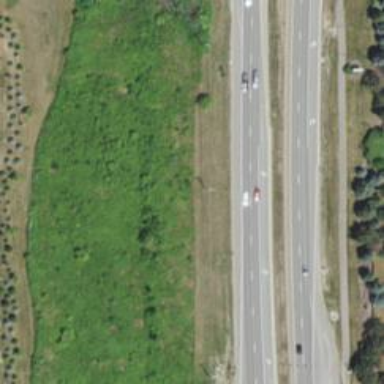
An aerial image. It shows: Primary highway.